Question: I'm trying to make multipe cursors flying around my webpage. I got them working. My problem is that they're on top of an HTML5 and javscript '<canvas>' element. When they're over that, the other JQuery animations on I have on the page work fine, but it puts solid white over most of the canvas (which is a big, interactive, starfield). How can I fix this?
I can provide some of the code if needed, but the way I structured it, it relies on a lot of external scripts and style sheets, etc., so it might be a little fiddly.
Basically, I need to bring the canvas to the front while maintaining part of the JQuery animation.
EDIT: I thought it would be more helpful if I showed a picture showing the problem.

You can see what remains of the starfield at the bottom. The place where the white stops and the starfield starts is the vertical constraint of the cursor animation.
I want to make the starfield show up over the background but under the cursors. Is there anyway, possibly, to set the background of the container (which is a 'div' element) to a script with CSS, and use that script to animate the starfield? Then, I'd be able to max out the size of the container and give the cursors the full screen to fly around in.
Also, don't worry about the yellow alligator; it's a seperate JQuery animation that can be made a part of the background.
EDIT2: I think I figured out my problem, but I'm not sure how to fix it. To animate cursors within the containers, the '<div>'s for the cursors were within the container's '<div>'. The CSS for the the cursors was set for the highest z-index, but the CSS for the container was set for the lowest z-index. How can I fix this.
Again, I can provide scripts if necessary, but I believe that the most relevant one here is the one that animates the cursors, so I'll put here:
'''
$(document).ready(function() {
animateDiv($('.a'));
animateDiv($('.b'));
animateDiv($('.c'));
});
function makeNewPosition($container) {
// Get viewport dimensions (remove the dimension of the div)
var h = $container.height() - 50;
var w = $container.width() - 50;
var nh = Math.floor(Math.random() * h);
var nw = Math.floor(Math.random() * w);
return [nh, nw];
}
function animateDiv($target) {
var newq = makeNewPosition($target.parent());
var oldq = $target.offset();
var speed = calcSpeed([oldq.top, oldq.left], newq);
$target.animate({
top: newq[0],
left: newq[1]
}, speed, function() {
animateDiv($target);
});
};
function calcSpeed(prev, next) {
var x = Math.abs(prev[1] - next[1]);
var y = Math.abs(prev[0] - next[0]);
var greatest = x > y ? x : y;
var speedModifier = 0.25;
var speed = Math.ceil(greatest / speedModifier);
return speed;
}
'''
EDIT3:
It works! It works!
I took the other '<div>' elements out of the container. I had copied the script from another SO question, and the example there led me to believe that the '<divs>' had to be inside the container. But, when I put them outside, everything worked exactly as it was supposed to. Oh YEAH!
Thanks!
evamvid
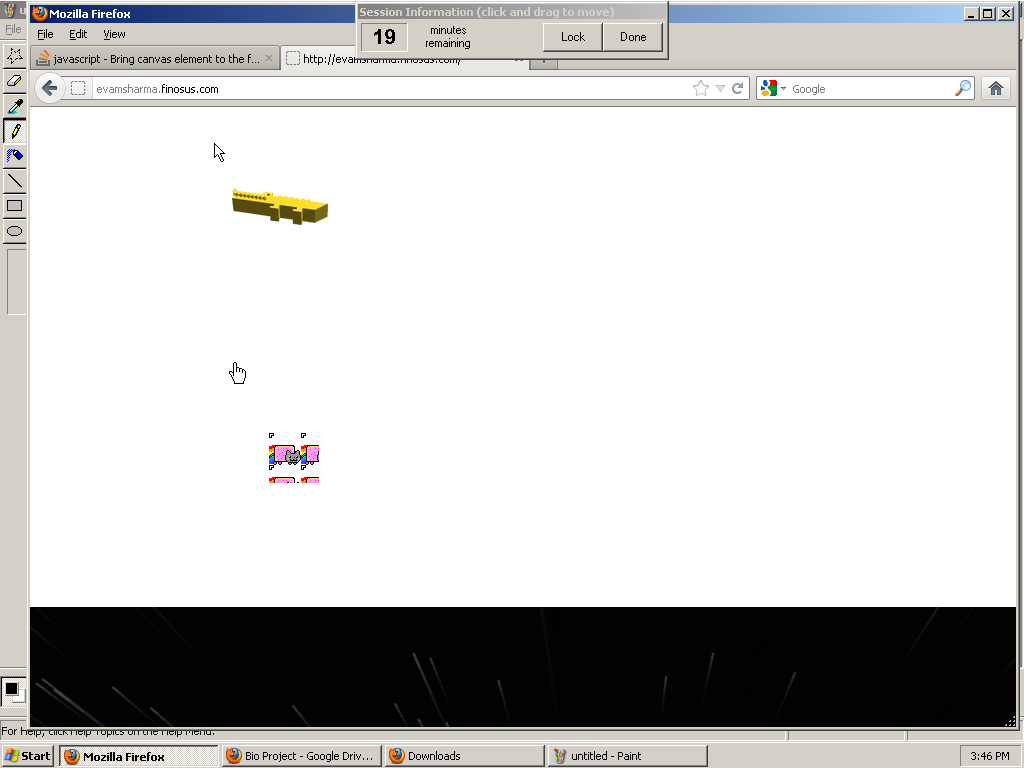
Answer: With CSS you can change the layer of the element with the z-index property like so,
'''
canvas {
position: absolute;
z-index: 100;
}
'''